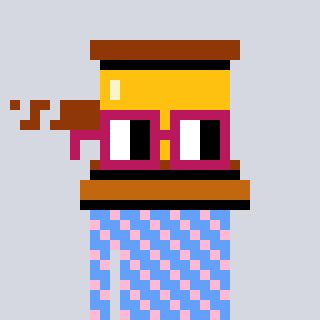
a pixel art character with square dark red glasses, a gavel-shaped head and a blue-colored body on a cool background